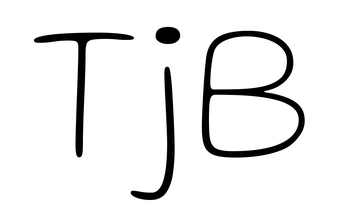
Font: Gluten_Thin